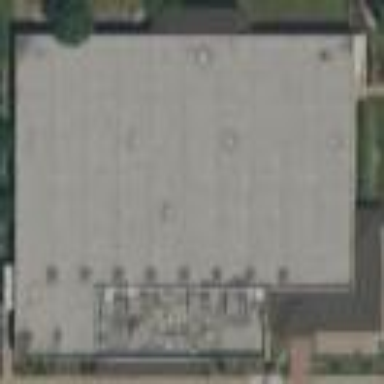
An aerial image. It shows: Building housing bowling alley.